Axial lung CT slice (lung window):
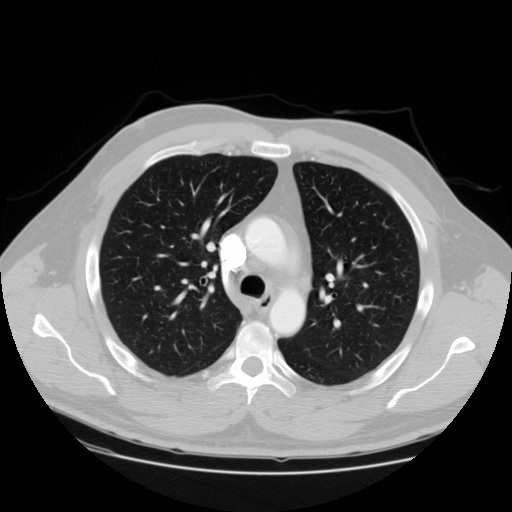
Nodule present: no